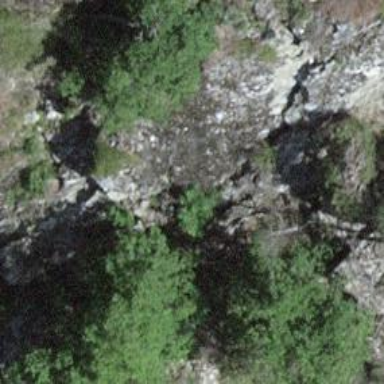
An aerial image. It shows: Crag for climbing.